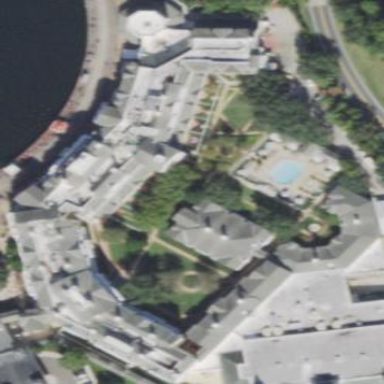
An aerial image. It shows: Hotel building.